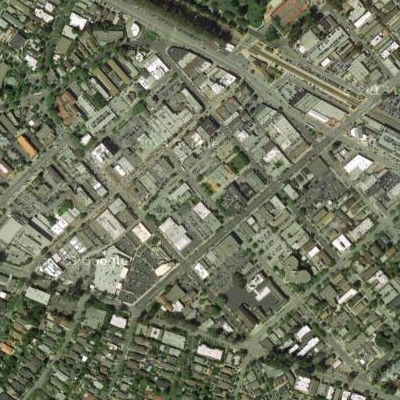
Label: Industry